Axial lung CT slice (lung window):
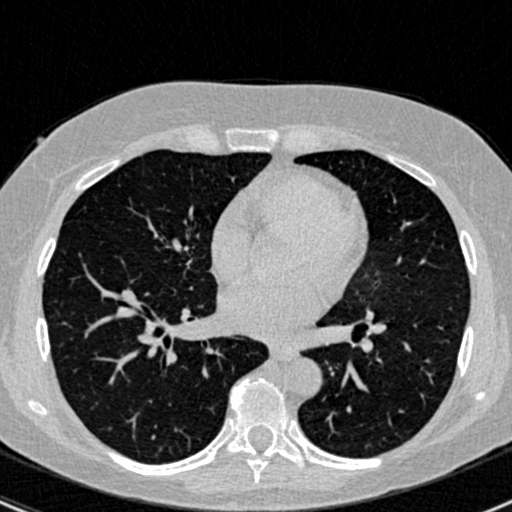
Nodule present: no